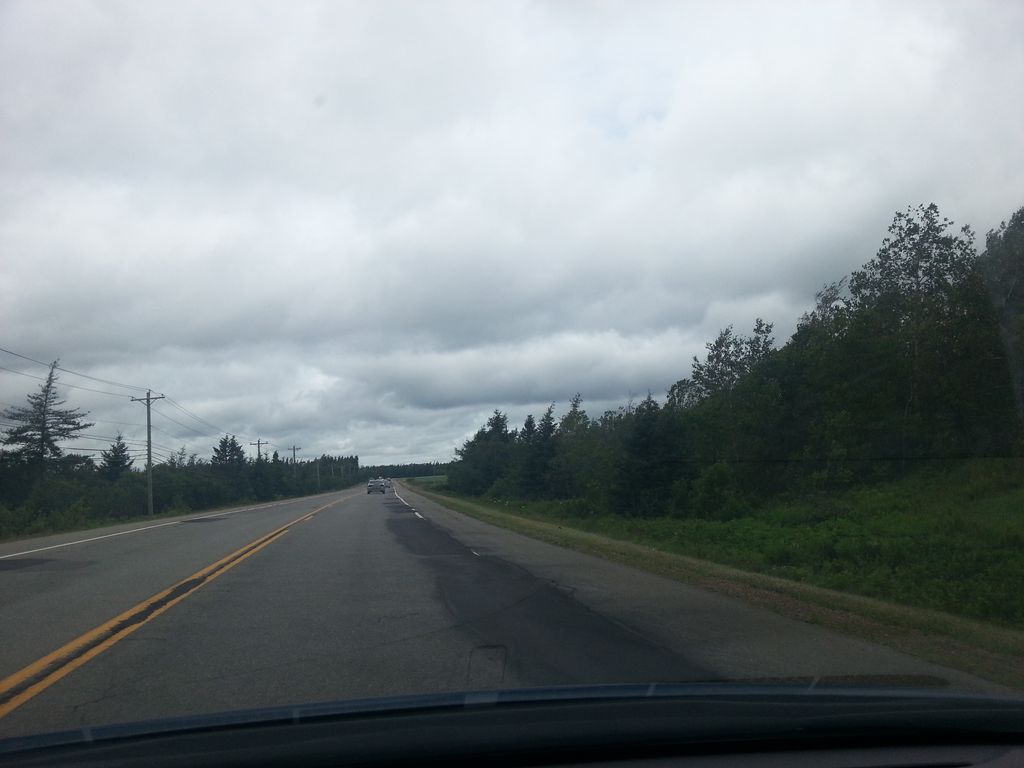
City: charlottetown